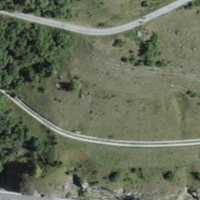
EUNIS habitat code: 23
Species observed at this site:
Arcyptera fusca